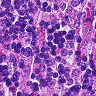
Metastatic tissue present: no